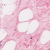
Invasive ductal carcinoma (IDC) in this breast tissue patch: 0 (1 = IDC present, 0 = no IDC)